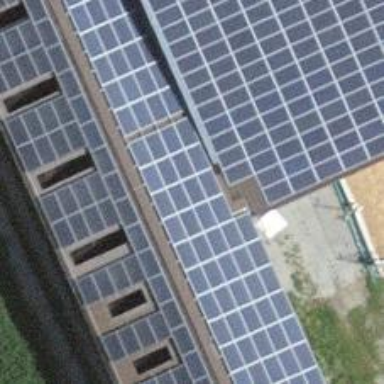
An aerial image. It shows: Solar power generator with photovoltaic panels.